Question: now I am using emacs 24.2.1, orgmode 8.0.2,
<URL>.
when exporting html with source code. such as for python. the variable is always attached with a background attribution. The highlight of characters is good enough. The background is really annoying.
Interesting, this issue will appear only when it is python block. the detail as follows:

could someone help me out?
thanks
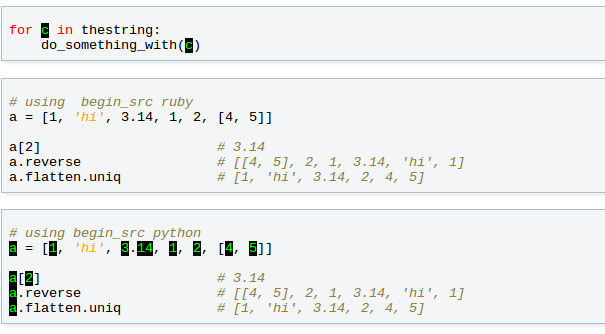
Answer: omg, at last using the command , i found it may be due to the variable and . then I just set them to nil at .emacs file.